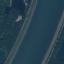
Label: River